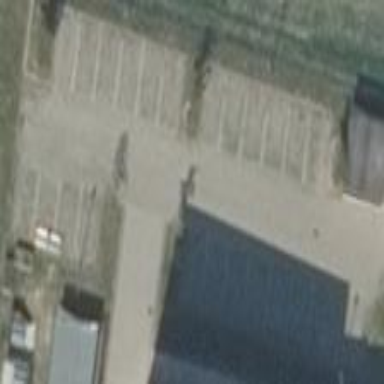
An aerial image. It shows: Parking area with surface.